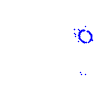
Particle: pion